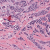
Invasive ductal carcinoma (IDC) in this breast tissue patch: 1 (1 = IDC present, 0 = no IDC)